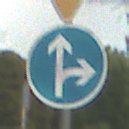
Verkehrszeichen: VorgeschriebeneFahrtrichtungGeradeausOderRechts
Zusatzzeichen oben: VorfahrtGewaehren
Umgebung: Outdoor, Suburban
Tageszeit: MorningAfternoon
Wetter: PartlyCloudy
Licht: Natural
Jahreszeit: NotSpecified
Kontrast: LowContrast